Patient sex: M
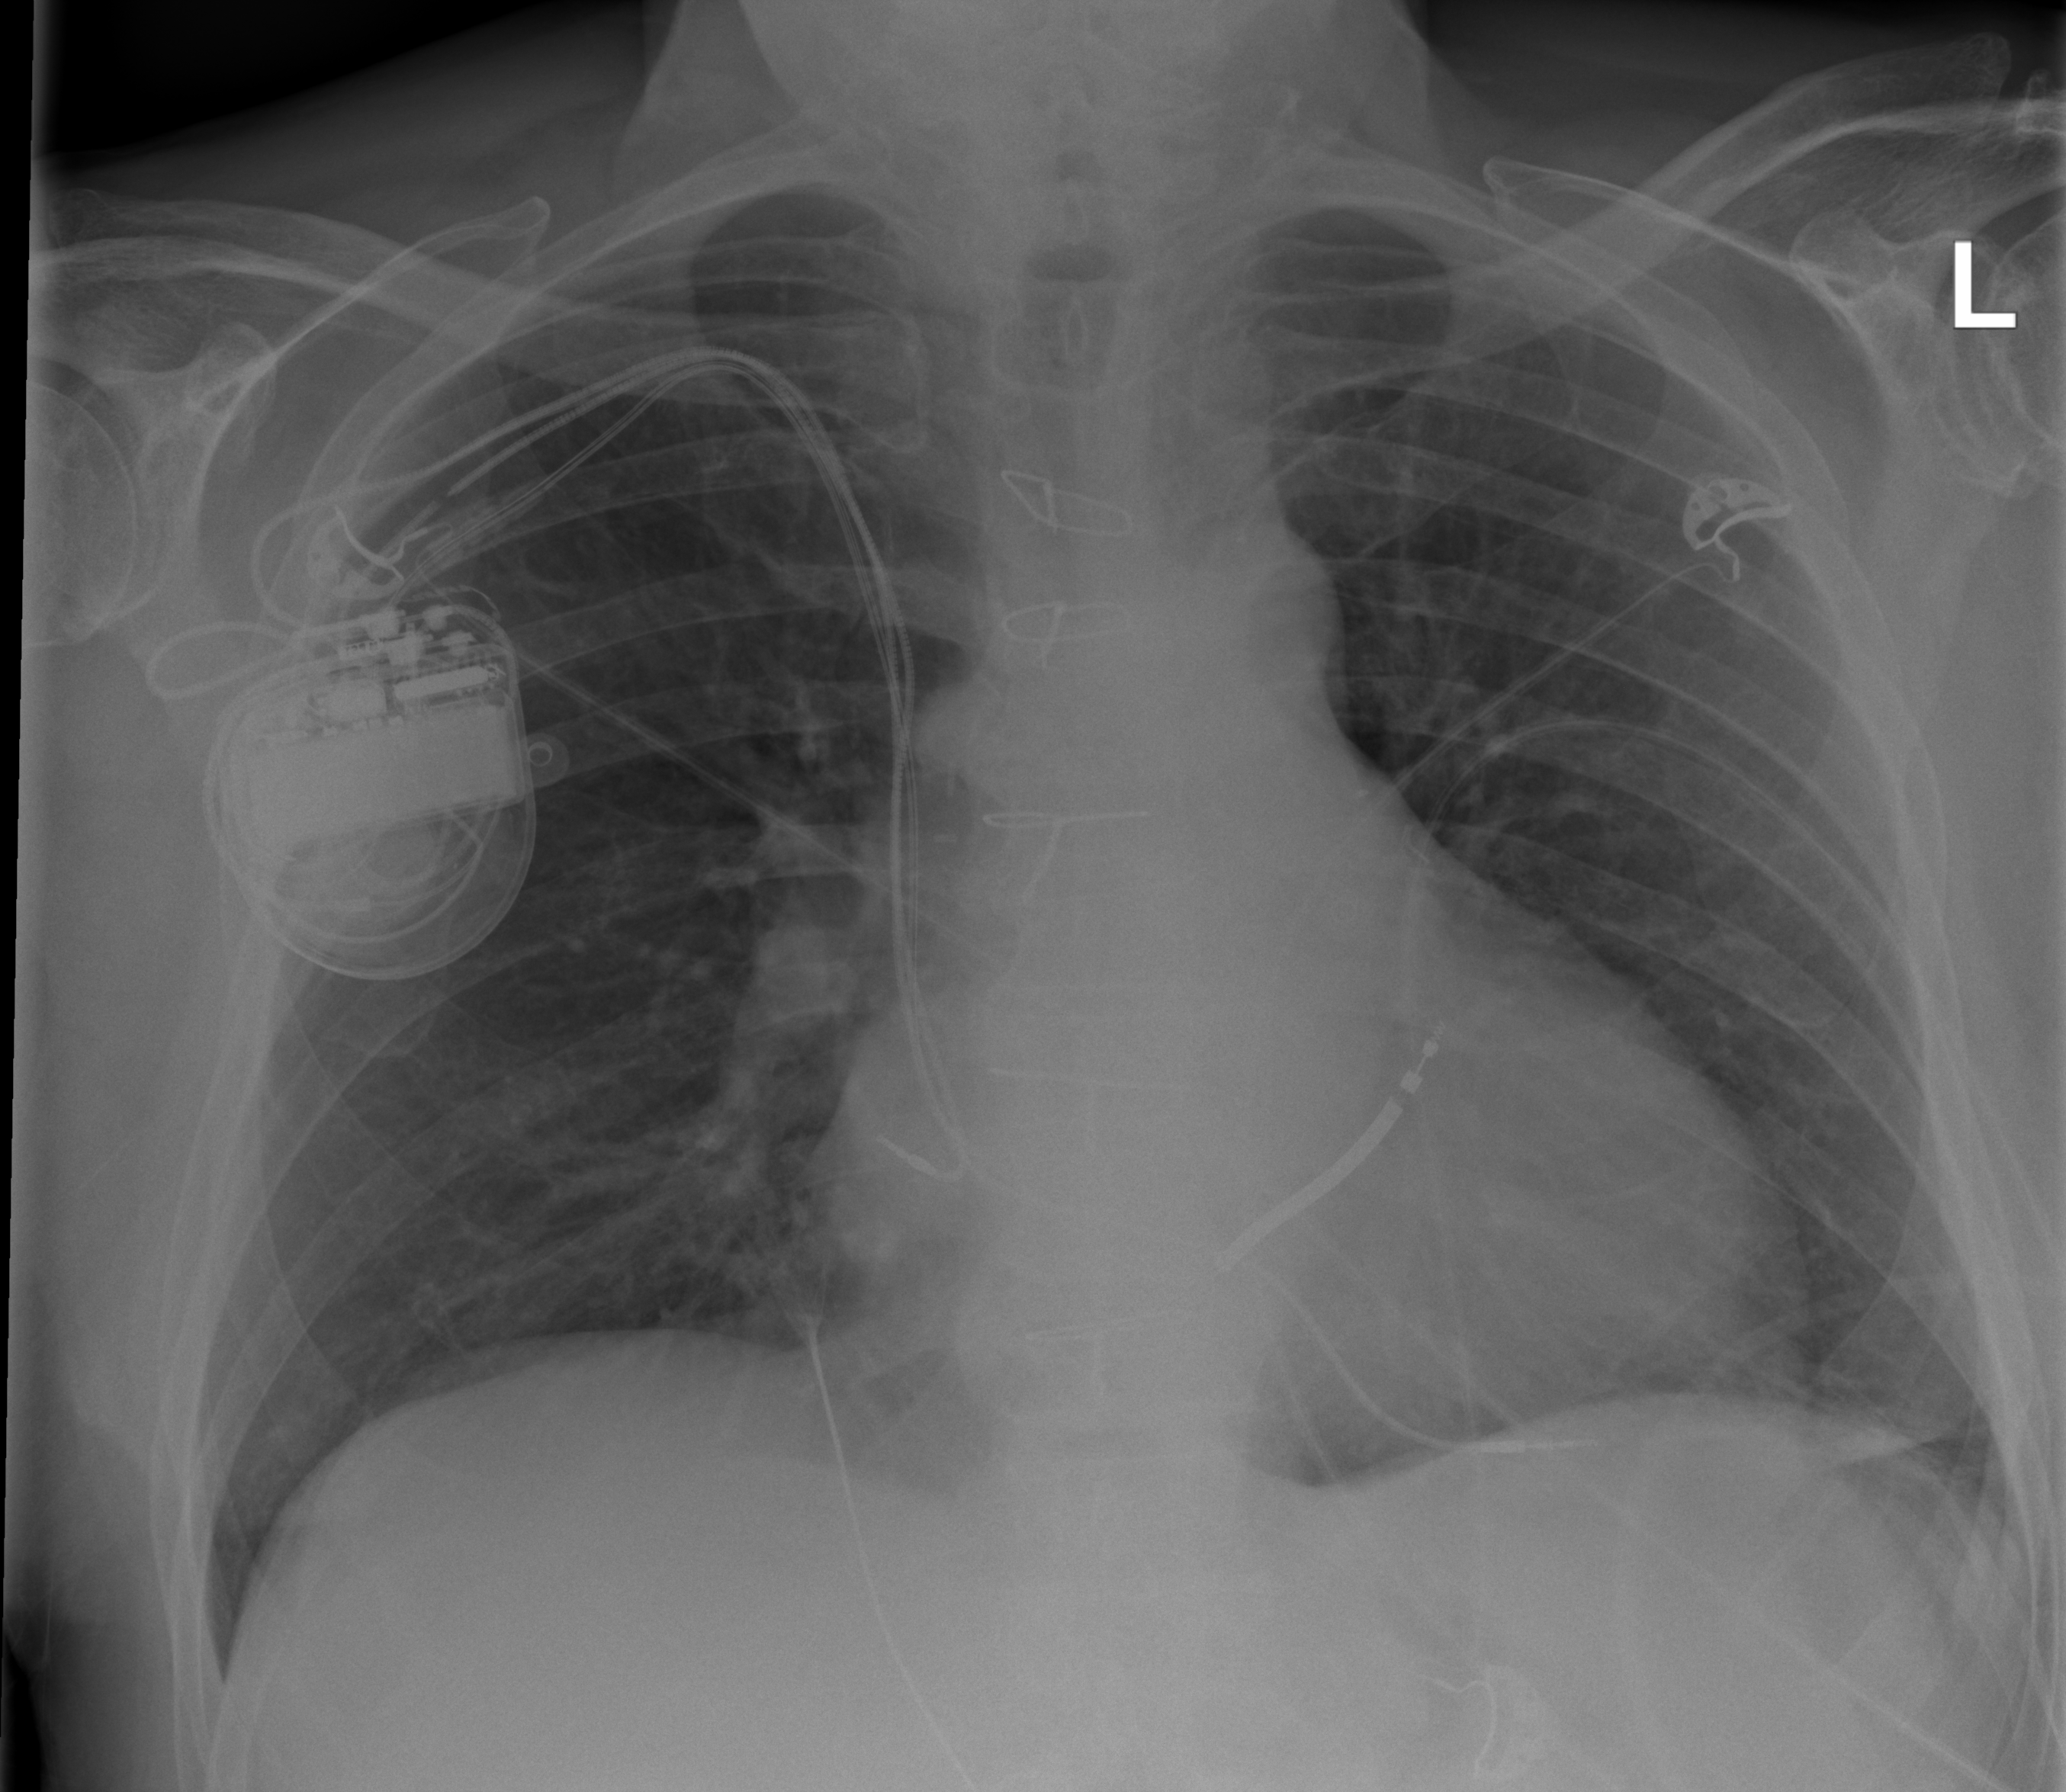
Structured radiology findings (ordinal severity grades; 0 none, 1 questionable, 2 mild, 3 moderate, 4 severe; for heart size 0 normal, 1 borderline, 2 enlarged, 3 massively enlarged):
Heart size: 2
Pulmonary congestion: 0
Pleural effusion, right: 0
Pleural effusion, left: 0
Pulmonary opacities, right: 0
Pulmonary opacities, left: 0
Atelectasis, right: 0
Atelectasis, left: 2